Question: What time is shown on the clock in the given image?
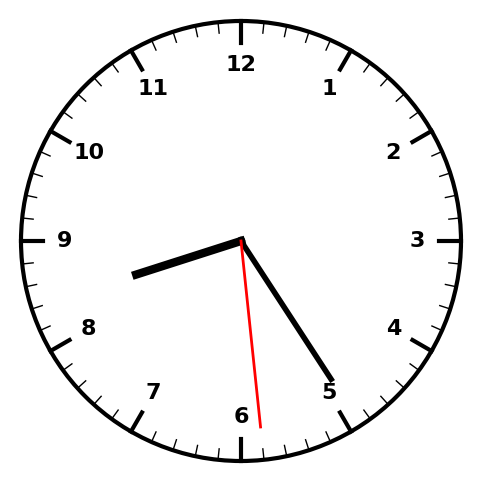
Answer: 08:24:29